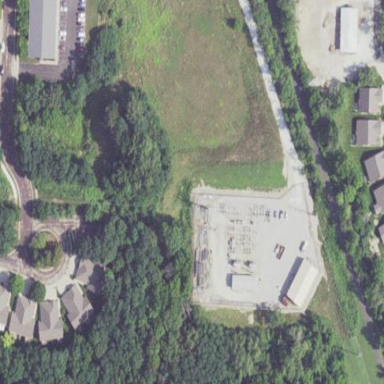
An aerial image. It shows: There is distribution substation enclosed by fence.